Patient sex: M
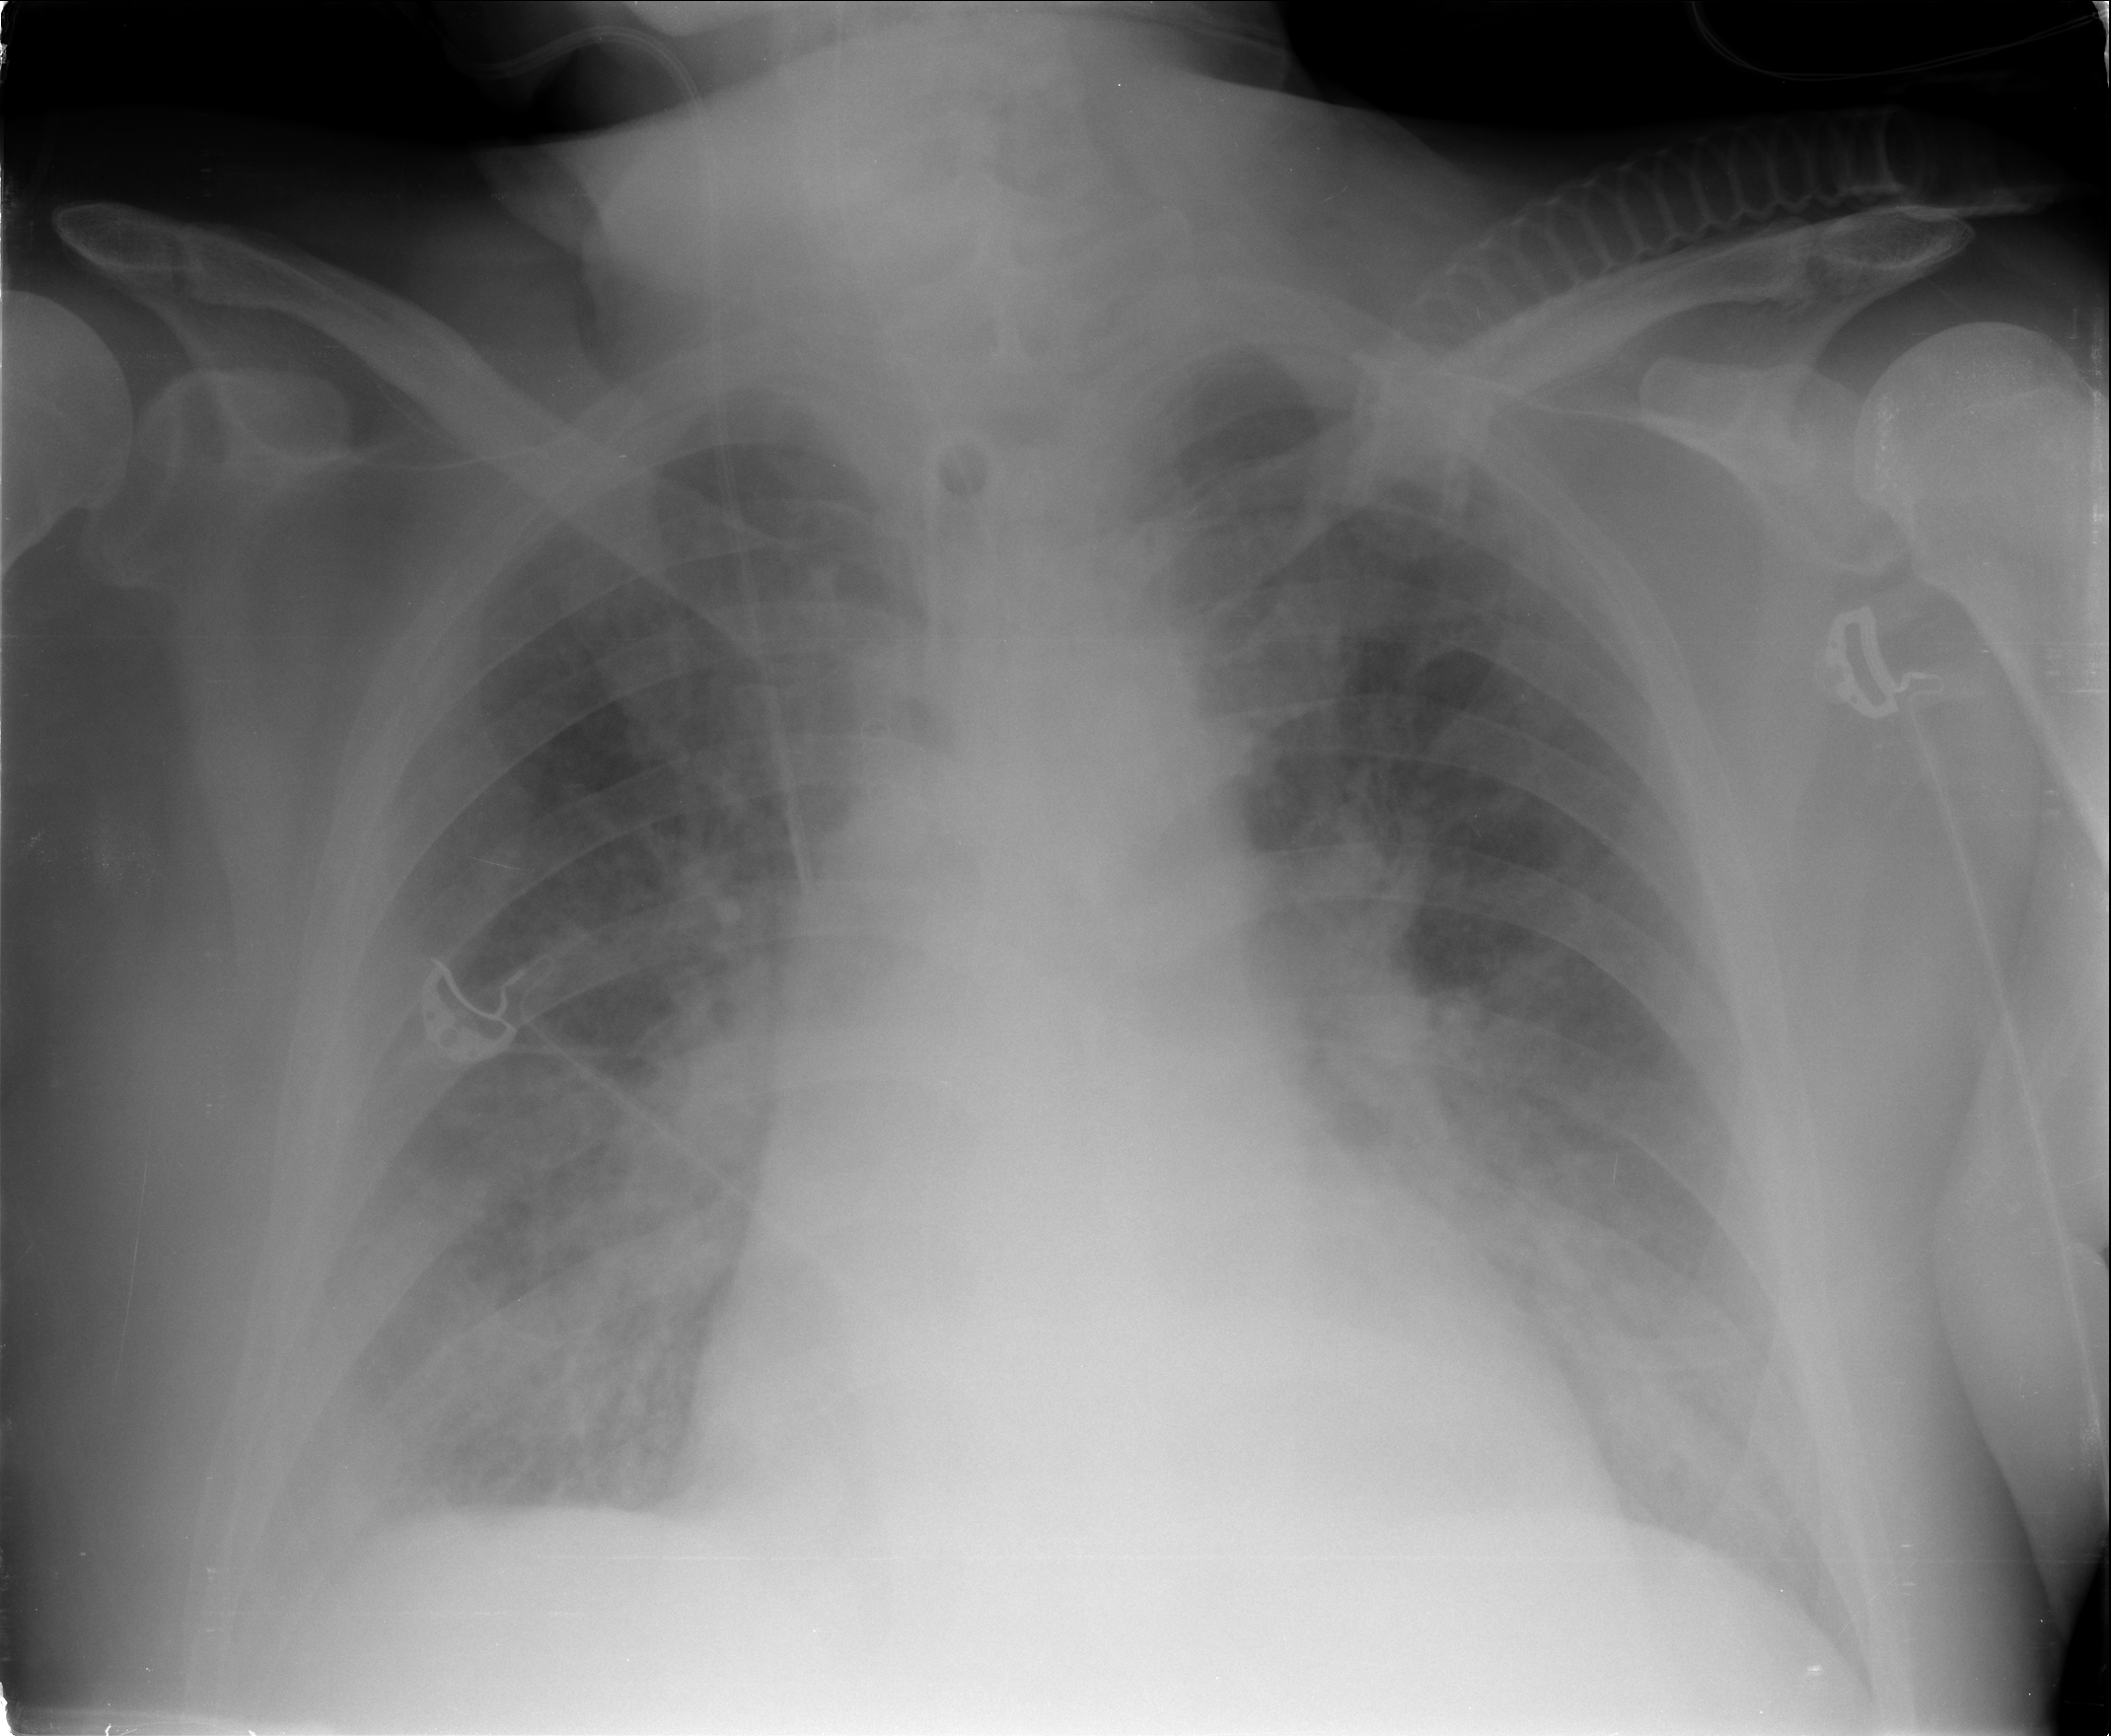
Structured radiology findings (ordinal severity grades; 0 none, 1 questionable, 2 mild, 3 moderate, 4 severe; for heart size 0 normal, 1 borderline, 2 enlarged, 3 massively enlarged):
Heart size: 2
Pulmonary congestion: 3
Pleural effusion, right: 2
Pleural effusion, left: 2
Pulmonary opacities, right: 3
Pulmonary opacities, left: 3
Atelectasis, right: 2
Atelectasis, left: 2